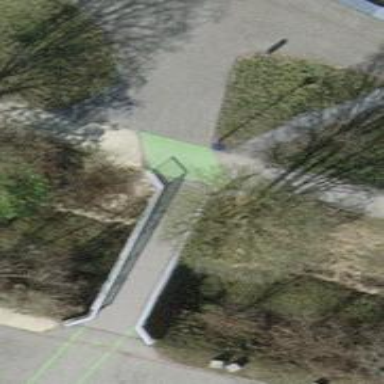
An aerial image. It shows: Paved footway.